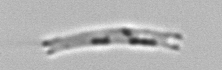
Label: Eucampia_morphytype1